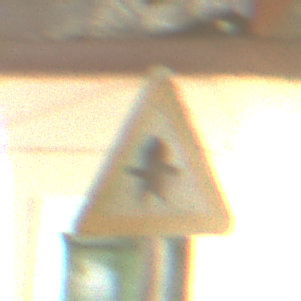
Verkehrszeichen: Vorfahrt
Umgebung: Outdoor, Urban
Tageszeit: Night
Wetter: PartlyCloudy
Licht: Artificial
Jahreszeit: NotSpecified
Kontrast: HighContrast